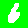
Digit: 6